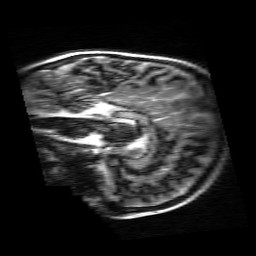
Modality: MP2RAGE
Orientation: sagittal
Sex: male
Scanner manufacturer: siemens
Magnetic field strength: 3 T
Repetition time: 5 s
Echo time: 0.00355 s